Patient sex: M
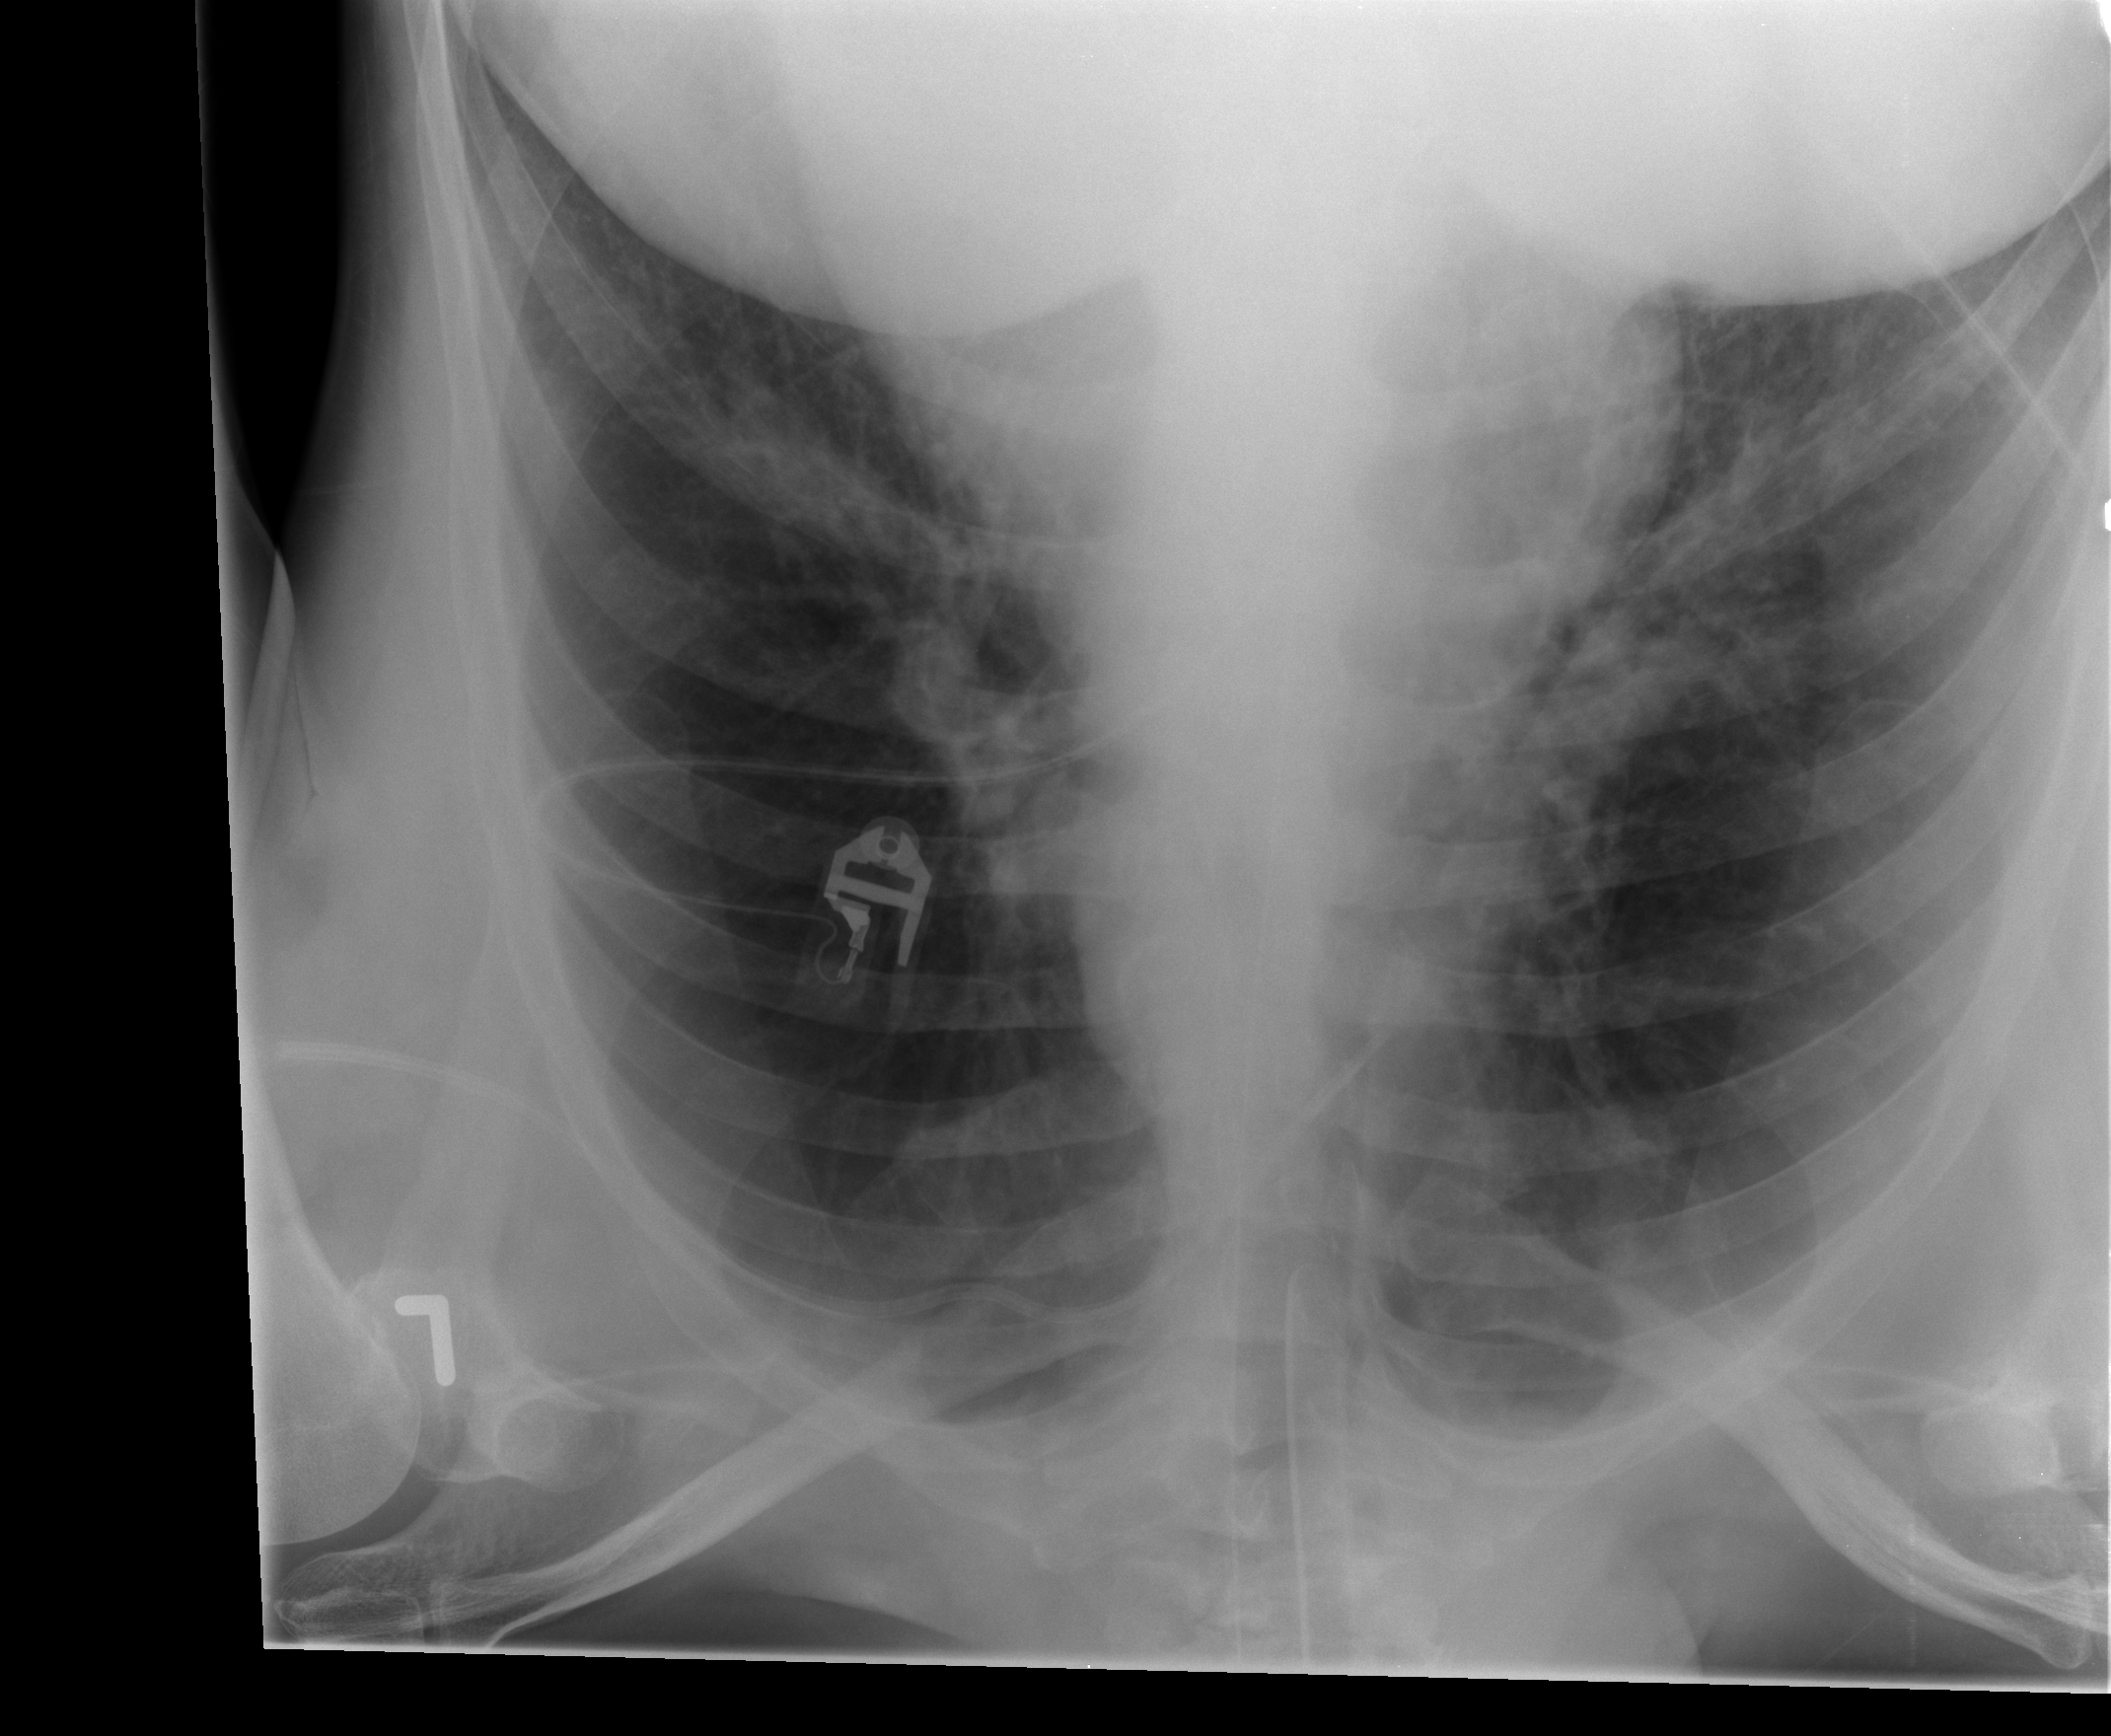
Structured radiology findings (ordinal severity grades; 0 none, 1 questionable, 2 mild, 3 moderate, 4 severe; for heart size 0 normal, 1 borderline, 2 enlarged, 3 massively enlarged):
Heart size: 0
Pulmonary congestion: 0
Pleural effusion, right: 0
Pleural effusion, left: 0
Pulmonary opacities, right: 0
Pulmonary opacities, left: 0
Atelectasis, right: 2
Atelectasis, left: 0